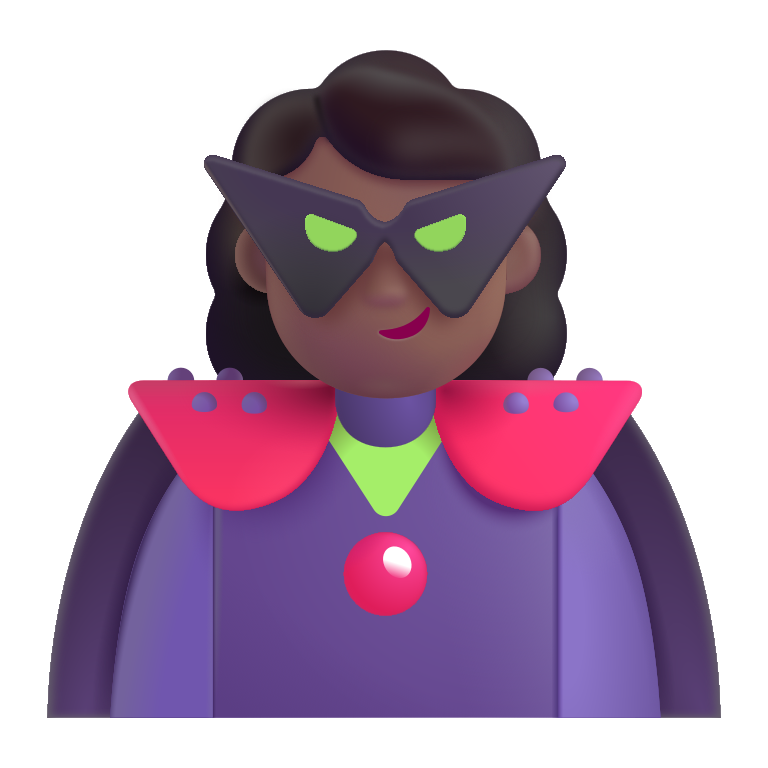
woman supervillain color  dark